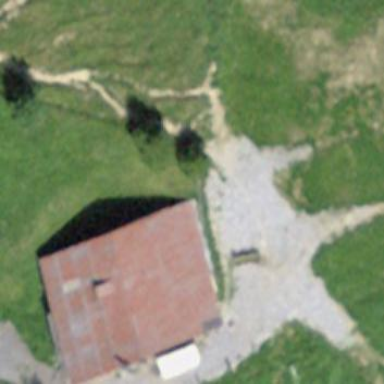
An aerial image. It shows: Rural barn.